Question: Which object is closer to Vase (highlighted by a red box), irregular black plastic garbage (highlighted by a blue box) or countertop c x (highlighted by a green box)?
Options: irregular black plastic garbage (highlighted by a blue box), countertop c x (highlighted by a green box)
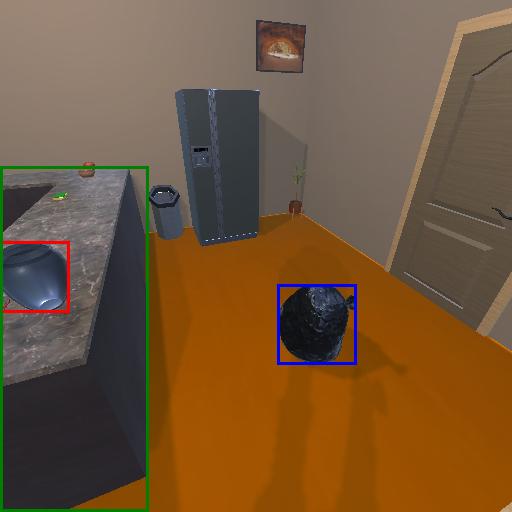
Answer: irregular black plastic garbage (highlighted by a blue box)